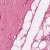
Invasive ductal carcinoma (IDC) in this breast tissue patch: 0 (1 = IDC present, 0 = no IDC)